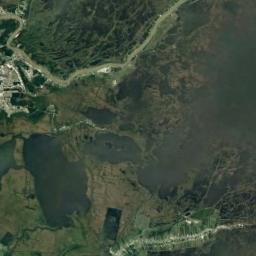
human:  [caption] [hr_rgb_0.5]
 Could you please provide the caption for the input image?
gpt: The river surface in a wetland is covered with large green and brown mixed dense vegetation .

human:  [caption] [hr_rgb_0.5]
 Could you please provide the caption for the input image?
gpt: There are many different shapes and sizes of water around the wetlands .

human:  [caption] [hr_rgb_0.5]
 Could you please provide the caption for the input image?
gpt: This wetland is light green overall with some green plants in the middle .

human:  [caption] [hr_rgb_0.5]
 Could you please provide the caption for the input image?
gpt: The wetland consists of bare land, Green plants, Dry plants and water .

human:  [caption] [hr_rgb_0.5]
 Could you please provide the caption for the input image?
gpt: There are some lakes on the wetland .